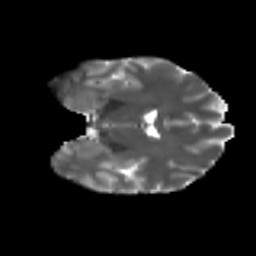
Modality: T2w
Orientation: coronal
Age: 23
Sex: female
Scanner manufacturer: ge
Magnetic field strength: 3 T
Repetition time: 7.8 s
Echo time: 0.0609 s